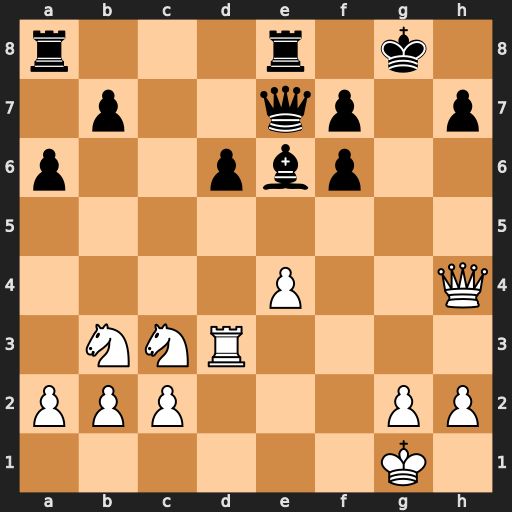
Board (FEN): r3r1k1/1p2qp1p/p2pbp2/8/4P2Q/1NNR4/PPP3PP/6K1
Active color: w
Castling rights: -
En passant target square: -
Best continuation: Nd4 f5 Qh6